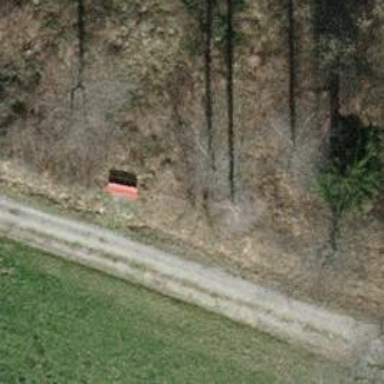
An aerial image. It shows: Red bench.